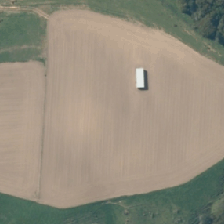
Land cover: shortrotation_cropland